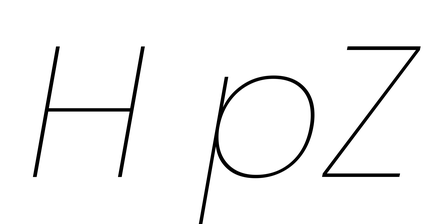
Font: Poppins-ThinItalic